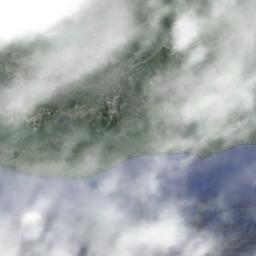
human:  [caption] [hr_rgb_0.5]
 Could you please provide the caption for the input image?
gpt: The stratus clouds are located above the sea and the land covered by dense vegetation .

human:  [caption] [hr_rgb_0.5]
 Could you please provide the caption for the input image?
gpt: Large fluffy white clouds cover the green land and blue sea .

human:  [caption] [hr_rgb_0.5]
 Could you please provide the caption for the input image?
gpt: The white cloud is above green land and blue sea .

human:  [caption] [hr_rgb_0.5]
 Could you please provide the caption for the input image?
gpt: A thick white cloud floats on the deep blue sea .

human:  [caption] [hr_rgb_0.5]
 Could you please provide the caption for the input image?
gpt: There are many gauzy clouds over a shore .